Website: lowes
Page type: review-order
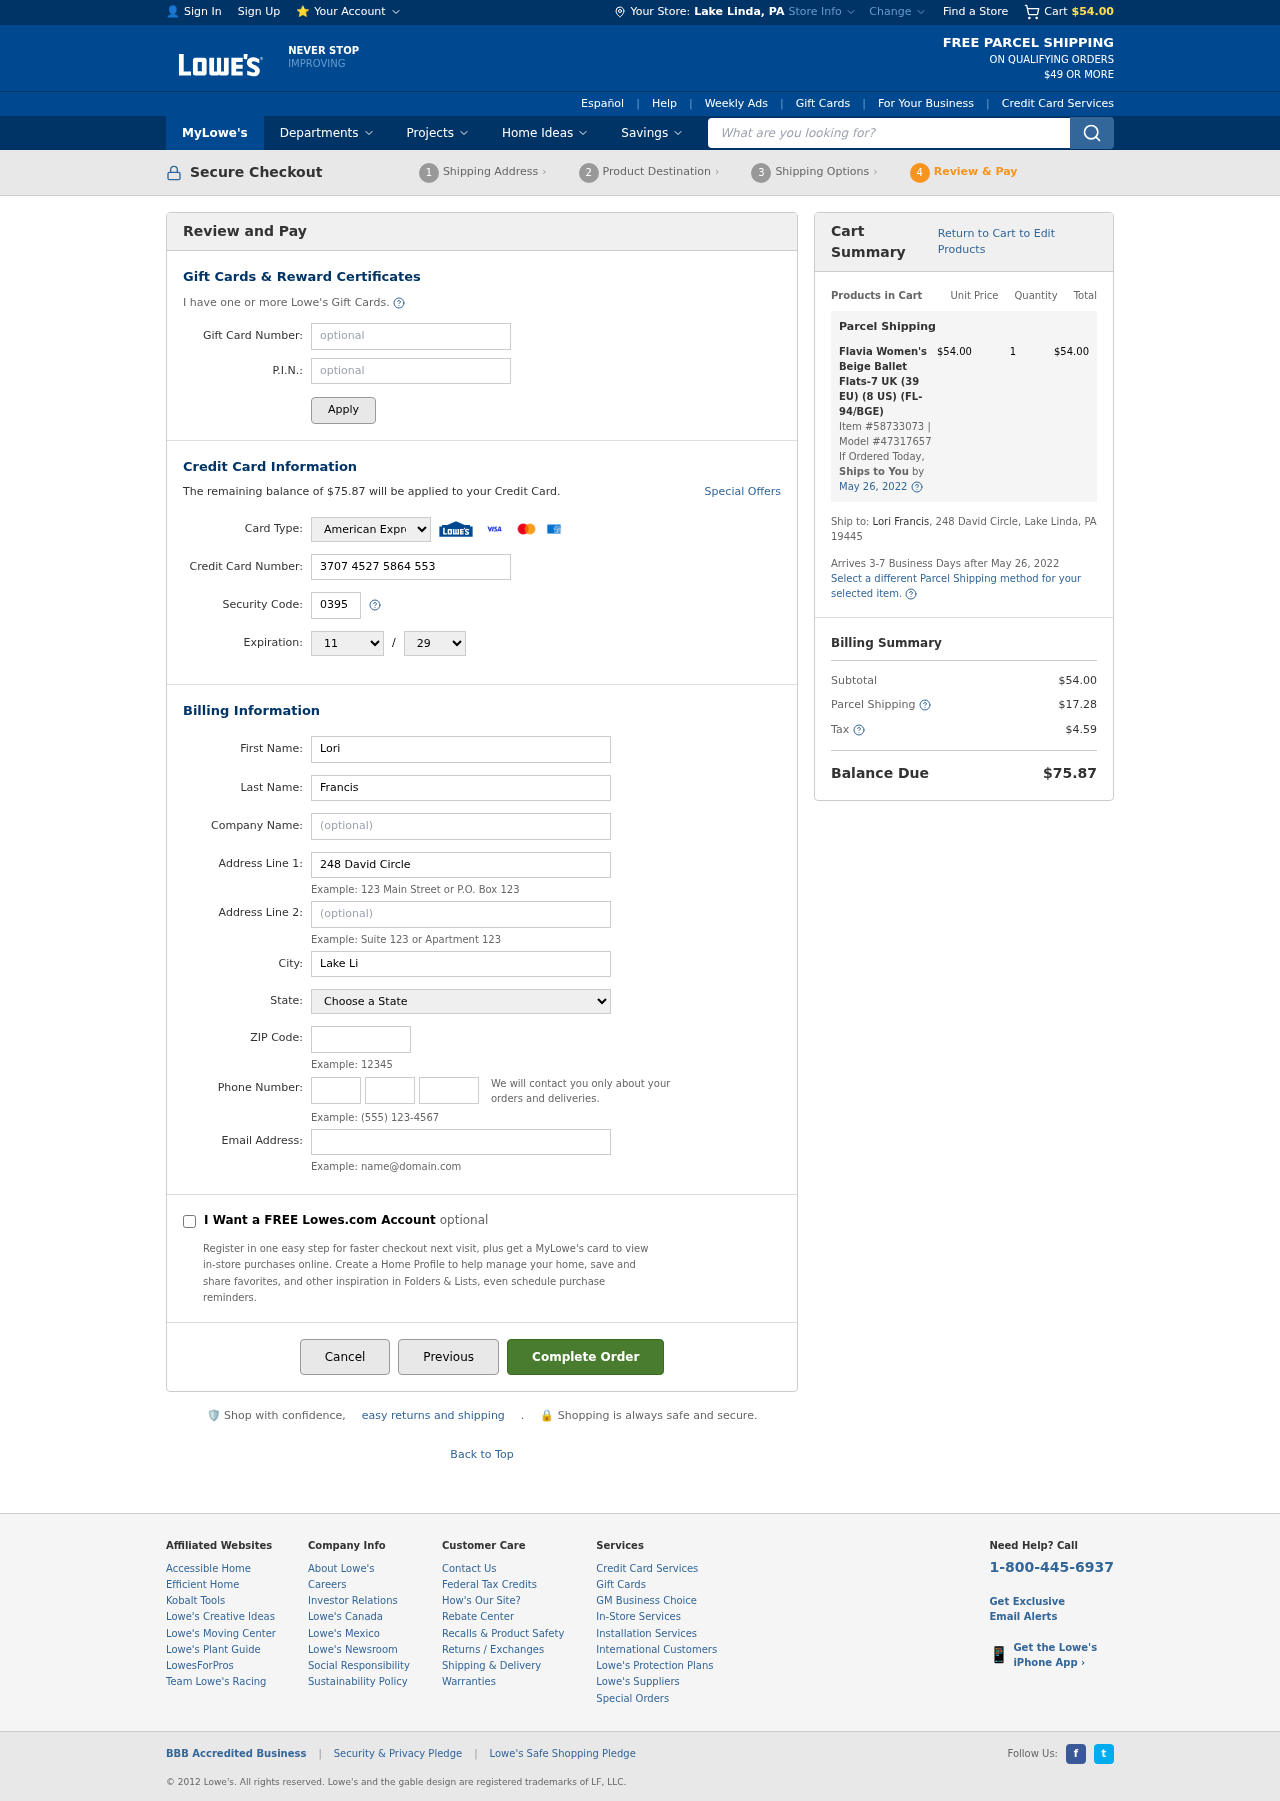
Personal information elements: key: PII_CARD_CVV
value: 0395
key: PII_CARD_EXPIRY_MONTH
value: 11
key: PII_CARD_EXPIRY_YEAR
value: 29
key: PII_CARD_NUMBER
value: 3707 4527 5864 553
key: PII_CARD_TYPE
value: American Express
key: PII_CITY
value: Lake Linda
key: PII_CITY_STATE
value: Lake Linda, PA
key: PII_EMAIL
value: lori_francis@yahoo.com
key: PII_FIRSTNAME
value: Lori
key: PII_LASTNAME
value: Francis
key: PII_PHONE_AREA
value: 395
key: PII_PHONE_PREFIX
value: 231
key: PII_PHONE_SUFFIX
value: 5426
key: PII_POSTCODE
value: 19445
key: PII_STATE
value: Pennsylvania
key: PII_STREET
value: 248 David Circle
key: PII_STREET2
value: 248 David Circle
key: PII_FULLNAME2
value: Lori Francis
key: PII_STATE_ABBR
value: PA
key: PII_POSTCODE_FULL
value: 19445
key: PII_CITY_STATE_ZIP
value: Lake Linda, PA 19445
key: PII_POSTCODE_NUMERIC
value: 19445
Product elements: key: PRODUCT1_NAME
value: Flavia Women's Beige Ballet Flats-7 UK (39 EU) (8 US) (FL-94/BGE)
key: PRODUCT1_PRICE
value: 54
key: PRODUCT1_QUANTITY
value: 1
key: PRODUCT1_ITEM_NUMBER
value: Item #58733073
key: PRODUCT1_MODEL_NUMBER
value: Model #47317657
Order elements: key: ORDER_SUBTOTAL
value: $54.00
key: ORDER_BALANCE_DUE
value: $75.87
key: ORDER_SHIPPING_DATE
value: May 26, 2022
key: ORDER_ITEM_TOTAL
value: $54.00
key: ORDER_SHIPPING_DATE2
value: May 26, 2022
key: ORDER_SHIPPING_COST
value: $17.28
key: ORDER_TAX
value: $4.59
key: ORDER_TOTAL
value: $75.87
Search elements: key: HEADER_SEARCH
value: What are you looking for?